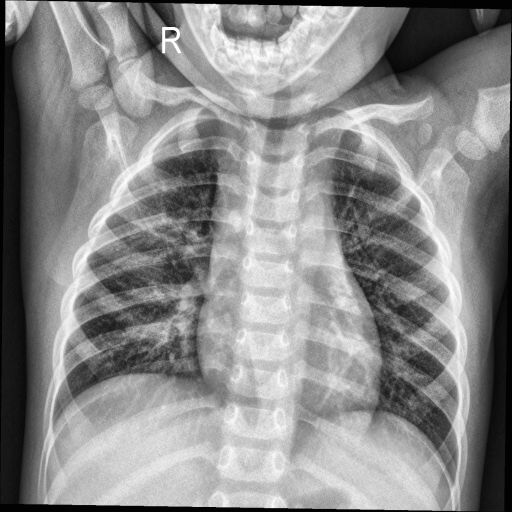
Finding: NORMAL